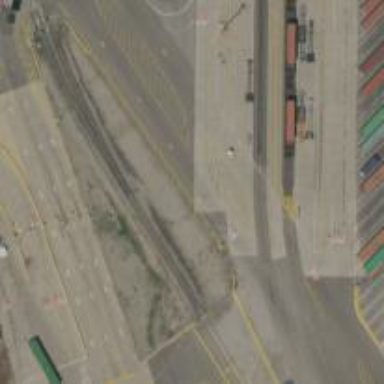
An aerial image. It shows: Railway yard in service.